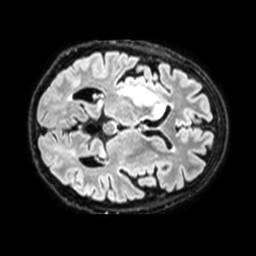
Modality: FLAIR
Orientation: axial
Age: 62
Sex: female
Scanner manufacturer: philips
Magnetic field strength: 1.5 T
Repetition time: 4.8 s
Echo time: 0.329 s